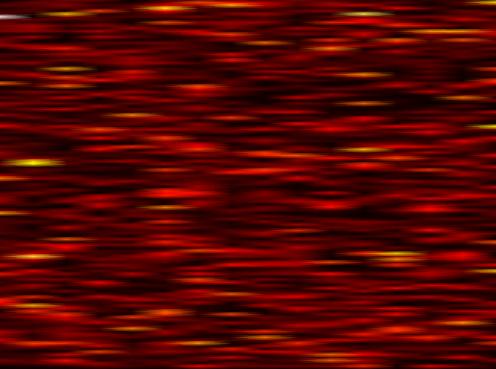
Label: WOLA